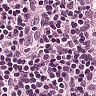
Metastatic tissue present: no